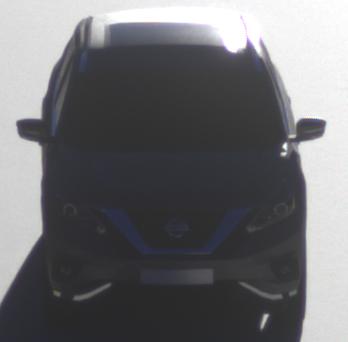
Make: Nissan
Model: Murano
Detailed model: Gen. 3 Z52
Model produced from: 2015
Doors: 5
Color: gray
Road condition: dry road
Daytime: sunrise or sunset
Contrast: high contrast